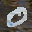
Label: 0